Question: Count the number of objects in the diagram.
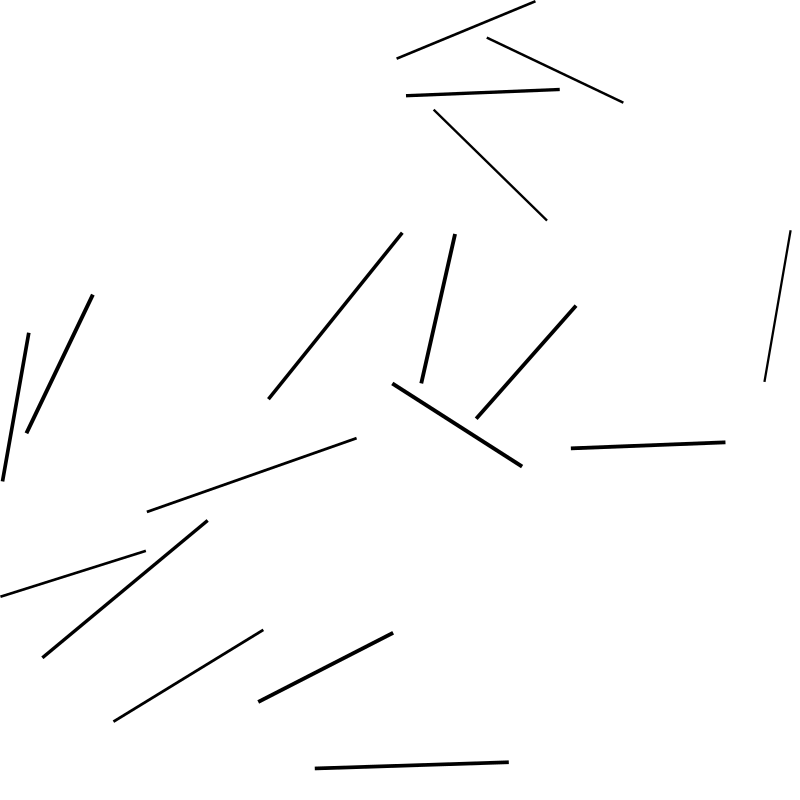
Answer: 18